Question: What I'm trying to do is exactly as shown in the image"

I want to remove this divider. I'm using the android built-in action bar. I don't want to use Sherlock Action Bar. I have to use android action bar.
I have tried to add this to my styles but its not working
'''
<style name="MyDropDownNav" parent="android:style/Theme.Holo.Light">
<item name="android:dropDownSelector">@drawable/ic_launcher</item>
<item name="android:divider">@null</item>
</style>
'''
Do you have any suggestions?
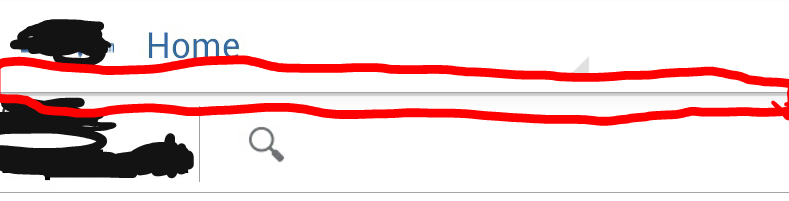
Answer: You can implement a 'Translucent Action Bar':
<URL>
<URL>
Define 'themes':
'''
<resources>
<style name="Theme.TranslucentActionBar" parent="@android:style/Theme.Holo.Light.DarkActionBar">
<item name="android:actionBarStyle">@style/Widget.ActionBar</item>
</style>
<style name="Theme.TranslucentActionBar.ActionBar" />
<style name="Theme.TranslucentActionBar.ActionBar.Overlay">
<item name="android:actionBarStyle">@style/Widget.ActionBar.Transparent</item>
<item name="android:windowActionBarOverlay">true</item>
</style>
</resources>
'''
and styles for your 'Action Bar':
'''
<resources>
<style name="Widget.ActionBar" parent="@android:style/Widget.Holo.Light.ActionBar.Solid.Inverse">
<item name="android:background">@drawable/ab_background</item>
</style>
<style name="Widget.ActionBar.Transparent">
<item name="android:background">@android:color/transparent</item>
</style>
</resources>
'''
Then apply it in your 'AndroidManifest.xml'.